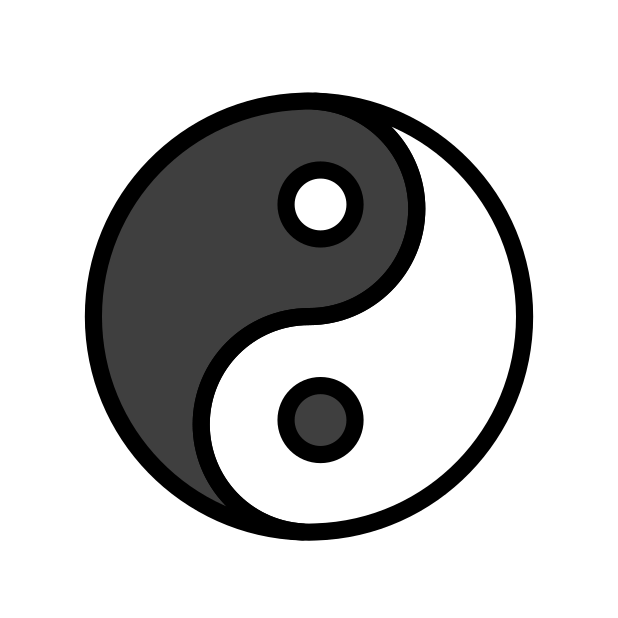
Emoji: ☯
Name: yin yang
Unicode: 0x262f